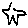
Label: star